Question: im new to iOS and its developing .there i have used iOS delegates to pass values in between view controllers
1. Essentialinfocontroller - its got TableView
2. detailcontroller -
i want to pass values of Essentialinfocontroller to detailcontroller
to do that i used delegates but nothing print on console please help me.
Essentialinfocontroller.h
'''
#import <UIKit/UIKit.h>
@protocol sendTestData <NSObject>
-(void)sendDataToA:(NSArray *)array;
@end
@interface Essentialinfocontroller : UIViewController<UITableViewDataSource,UITableViewDelegate>
@property (weak, nonatomic) IBOutlet UITableView *info;
@property (nonatomic,strong) NSDictionary * courses;
@property (nonatomic, strong)NSArray *coursekeys;
@property(nonatomic,strong) NSString* customeLink;
@property (nonatomic,retain)NSArray * array;
@property(nonatomic,assign)id delegate;
@end
'''
Essentialinfocontroller.m
'''
- (void)tableView:(UITableView *)tableView didSelectRowAtIndexPath:(NSIndexPath *)indexPath
{
if(indexPath.row==0){
[self giveValuestoNSmutableArray];
[delegate sendDataToA:array];
}
}
-(void)giveValuestoNSmutableArray
{
array = [NSArray arrayWithObjects:@"Jill Valentine", @"Peter Griffin", @"Meg Griffin", @"Jack Lolwut",
@"Mike Roflcoptor", @"Cindy Woods", @"Jessica Windmill", @"Alexander The Great",
@"Sarah Peterson", @"Scott Scottland", @"Geoff Fanta", @"Amanda Pope", @"Michael Meyers",
@"Richard Biggus", @"Montey Python", @"Mike Wut", @"Fake Person", @"Chair",
nil];
}
'''
detailcontroller.h
'''
#import <UIKit/UIKit.h>
#import "Essentialinfocontroller.h"
@interface detailcontroller : UIViewController <sendTestData>
@end
'''
detailcontroller.m
'''
#import "detailcontroller.h"
@interface detailcontroller ()
@end
@implementation detailcontroller
- (id)initWithNibName:(NSString *)nibNameOrNil bundle:(NSBundle *)nibBundleOrNil
{
self = [super initWithNibName:nibNameOrNil bundle:nibBundleOrNil];
if (self) {
// Custom initialization
}
return self;
}
- (void)viewDidLoad
{
[super viewDidLoad];
// Do any additional setup after loading the view.
Essentialinfocontroller * acontollerobject=[[Essentialinfocontroller alloc] initWithNibName:@"Essentialinfocontroller" bundle:nil];
acontollerobject.delegate=self; // protocol listener
[self.navigationController pushViewController:acontollerobject animated:YES];
}
- (void)didReceiveMemoryWarning
{
[super didReceiveMemoryWarning];
// Dispose of any resources that can be recreated.
}
-(void)sendDataToA:(NSArray *)array
{
for (NSString *string in array) {
NSLog(@"%@", string);
}
}
@end
'''
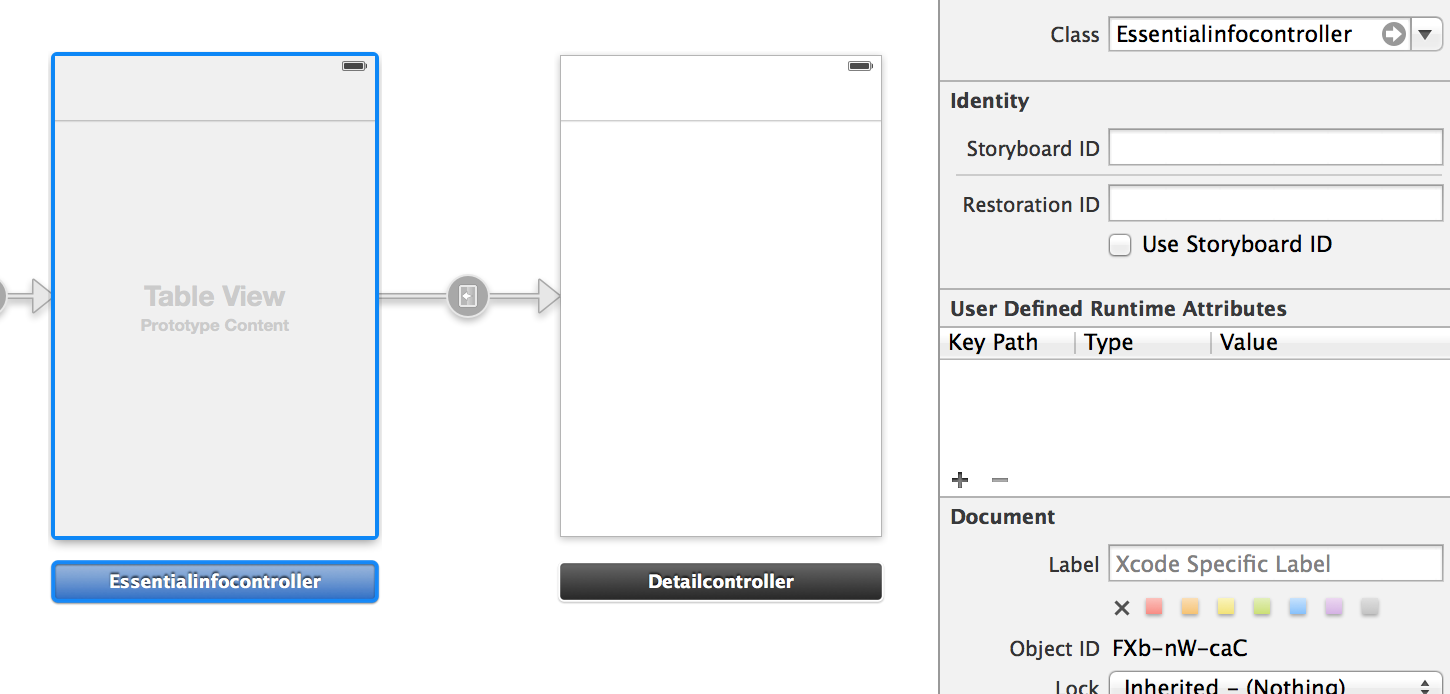
Answer: You've got the relationship between controllers and delegates a little backwards. A delegate is used to pass information back. Your tableViewController is the detailController's delegate, and detailController shouldn't be allocating an EssentialInfoController inside it. You're basically creating a whole new EssentialInfoController that's different from the first one.
The easiest way to pass data is just to set it when the detailController is allocated. Also, since you're using storyboards, you have to use (void)prepareForSegue:(UIStoryboardSegue *)segue sender:(id)sender to allocate the detailController.
Here's what I would do:
'''
- (void)tableView:(UITableView *)tableView didSelectRowAtIndexPath:(NSIndexPath *)indexPath
{
if(indexPath.row==0){
[self performSegueWithIdentifier:@"OpenDetailsController"];
}
}
- (void)prepareForSegue:(UIStoryboardSegue *)segue sender:(id)sender
{
// Get the new view controller using [segue destinationViewController].
// Pass the selected object to the new view controller.
DetailController *controller = (DetailController *)[segue destinationViewController];
NSArray *array = <your array here>;
[controller setArray:array];
}
'''
In your storyboard, set the Storyboard Segue Identifier for that segue to "OpenDetailsController".
A delegate function is defined through a protocol, and you would have the DetailController call its delegate like this:
'''
[self.delegate doSomething];
'''
And in the EssentialInfoViewController you have to define the delegate function
'''
-(void)doSomething {
}
'''